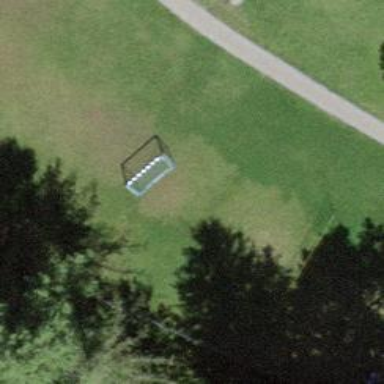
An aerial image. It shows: Grassy pitch for various sports activities.